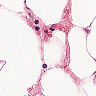
Metastatic tissue present: no